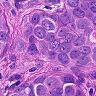
Metastatic tissue present: yes